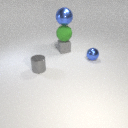
small blue metal sphere to the right of small gray rubber cube